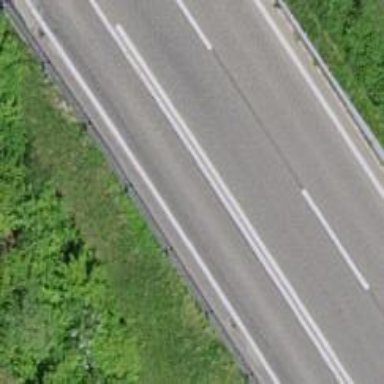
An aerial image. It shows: Motorway link.